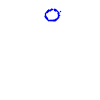
Particle: proton